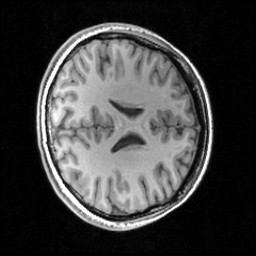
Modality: T1w
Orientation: axial
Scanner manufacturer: siemens
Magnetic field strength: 3 T
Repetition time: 1.63 s
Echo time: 0.00311 s